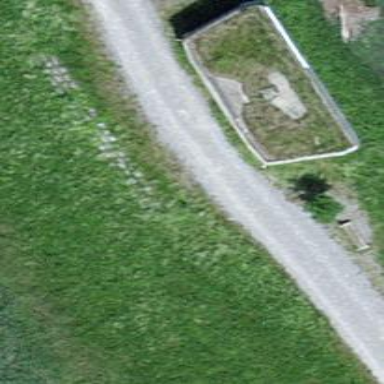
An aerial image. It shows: Military bunker for protection and defense.